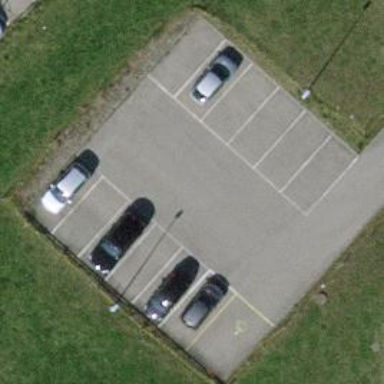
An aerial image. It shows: Parking area with surface.